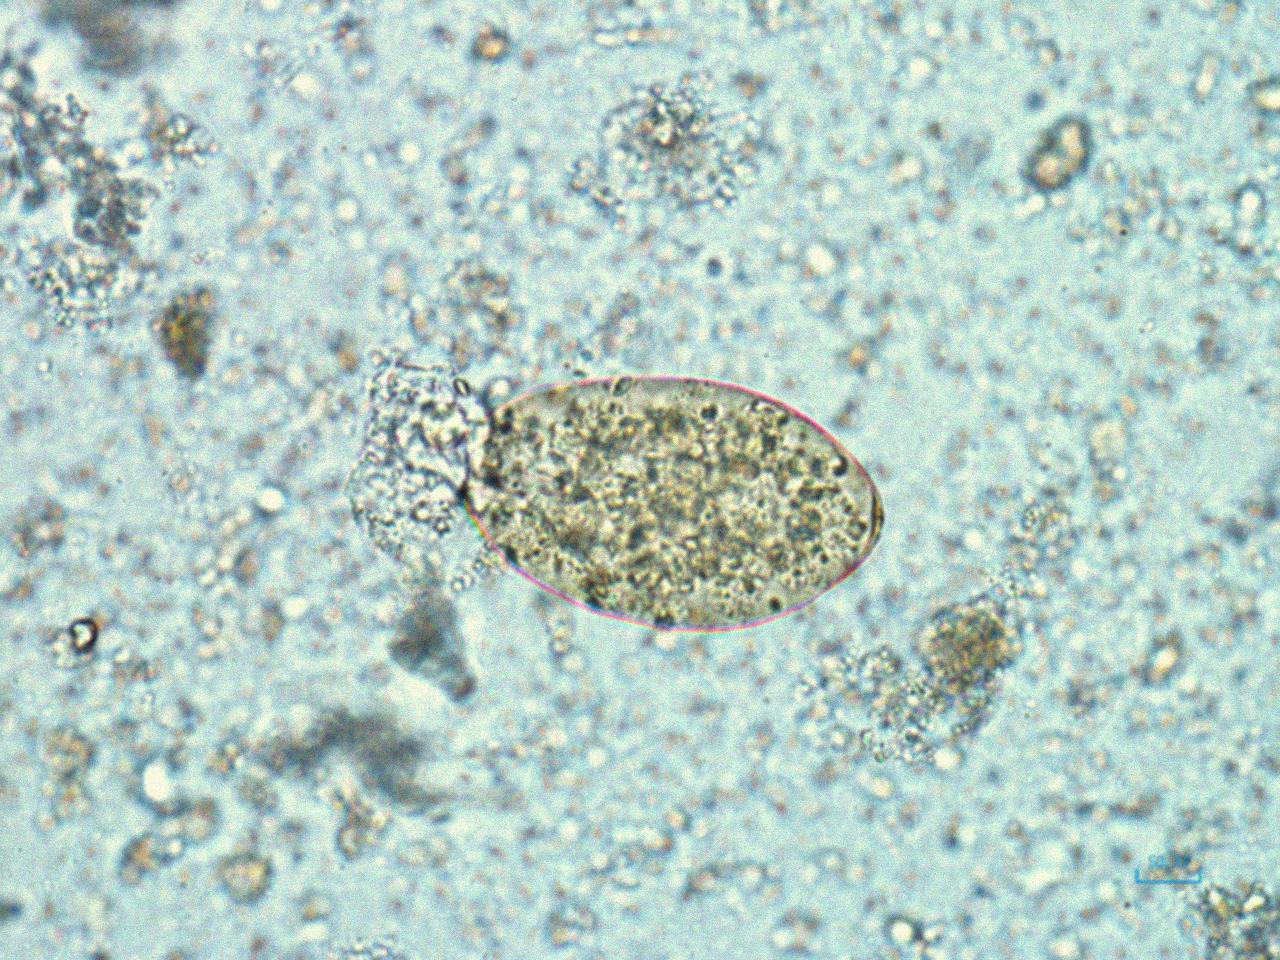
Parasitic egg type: Fasciolopsis buski